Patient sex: F
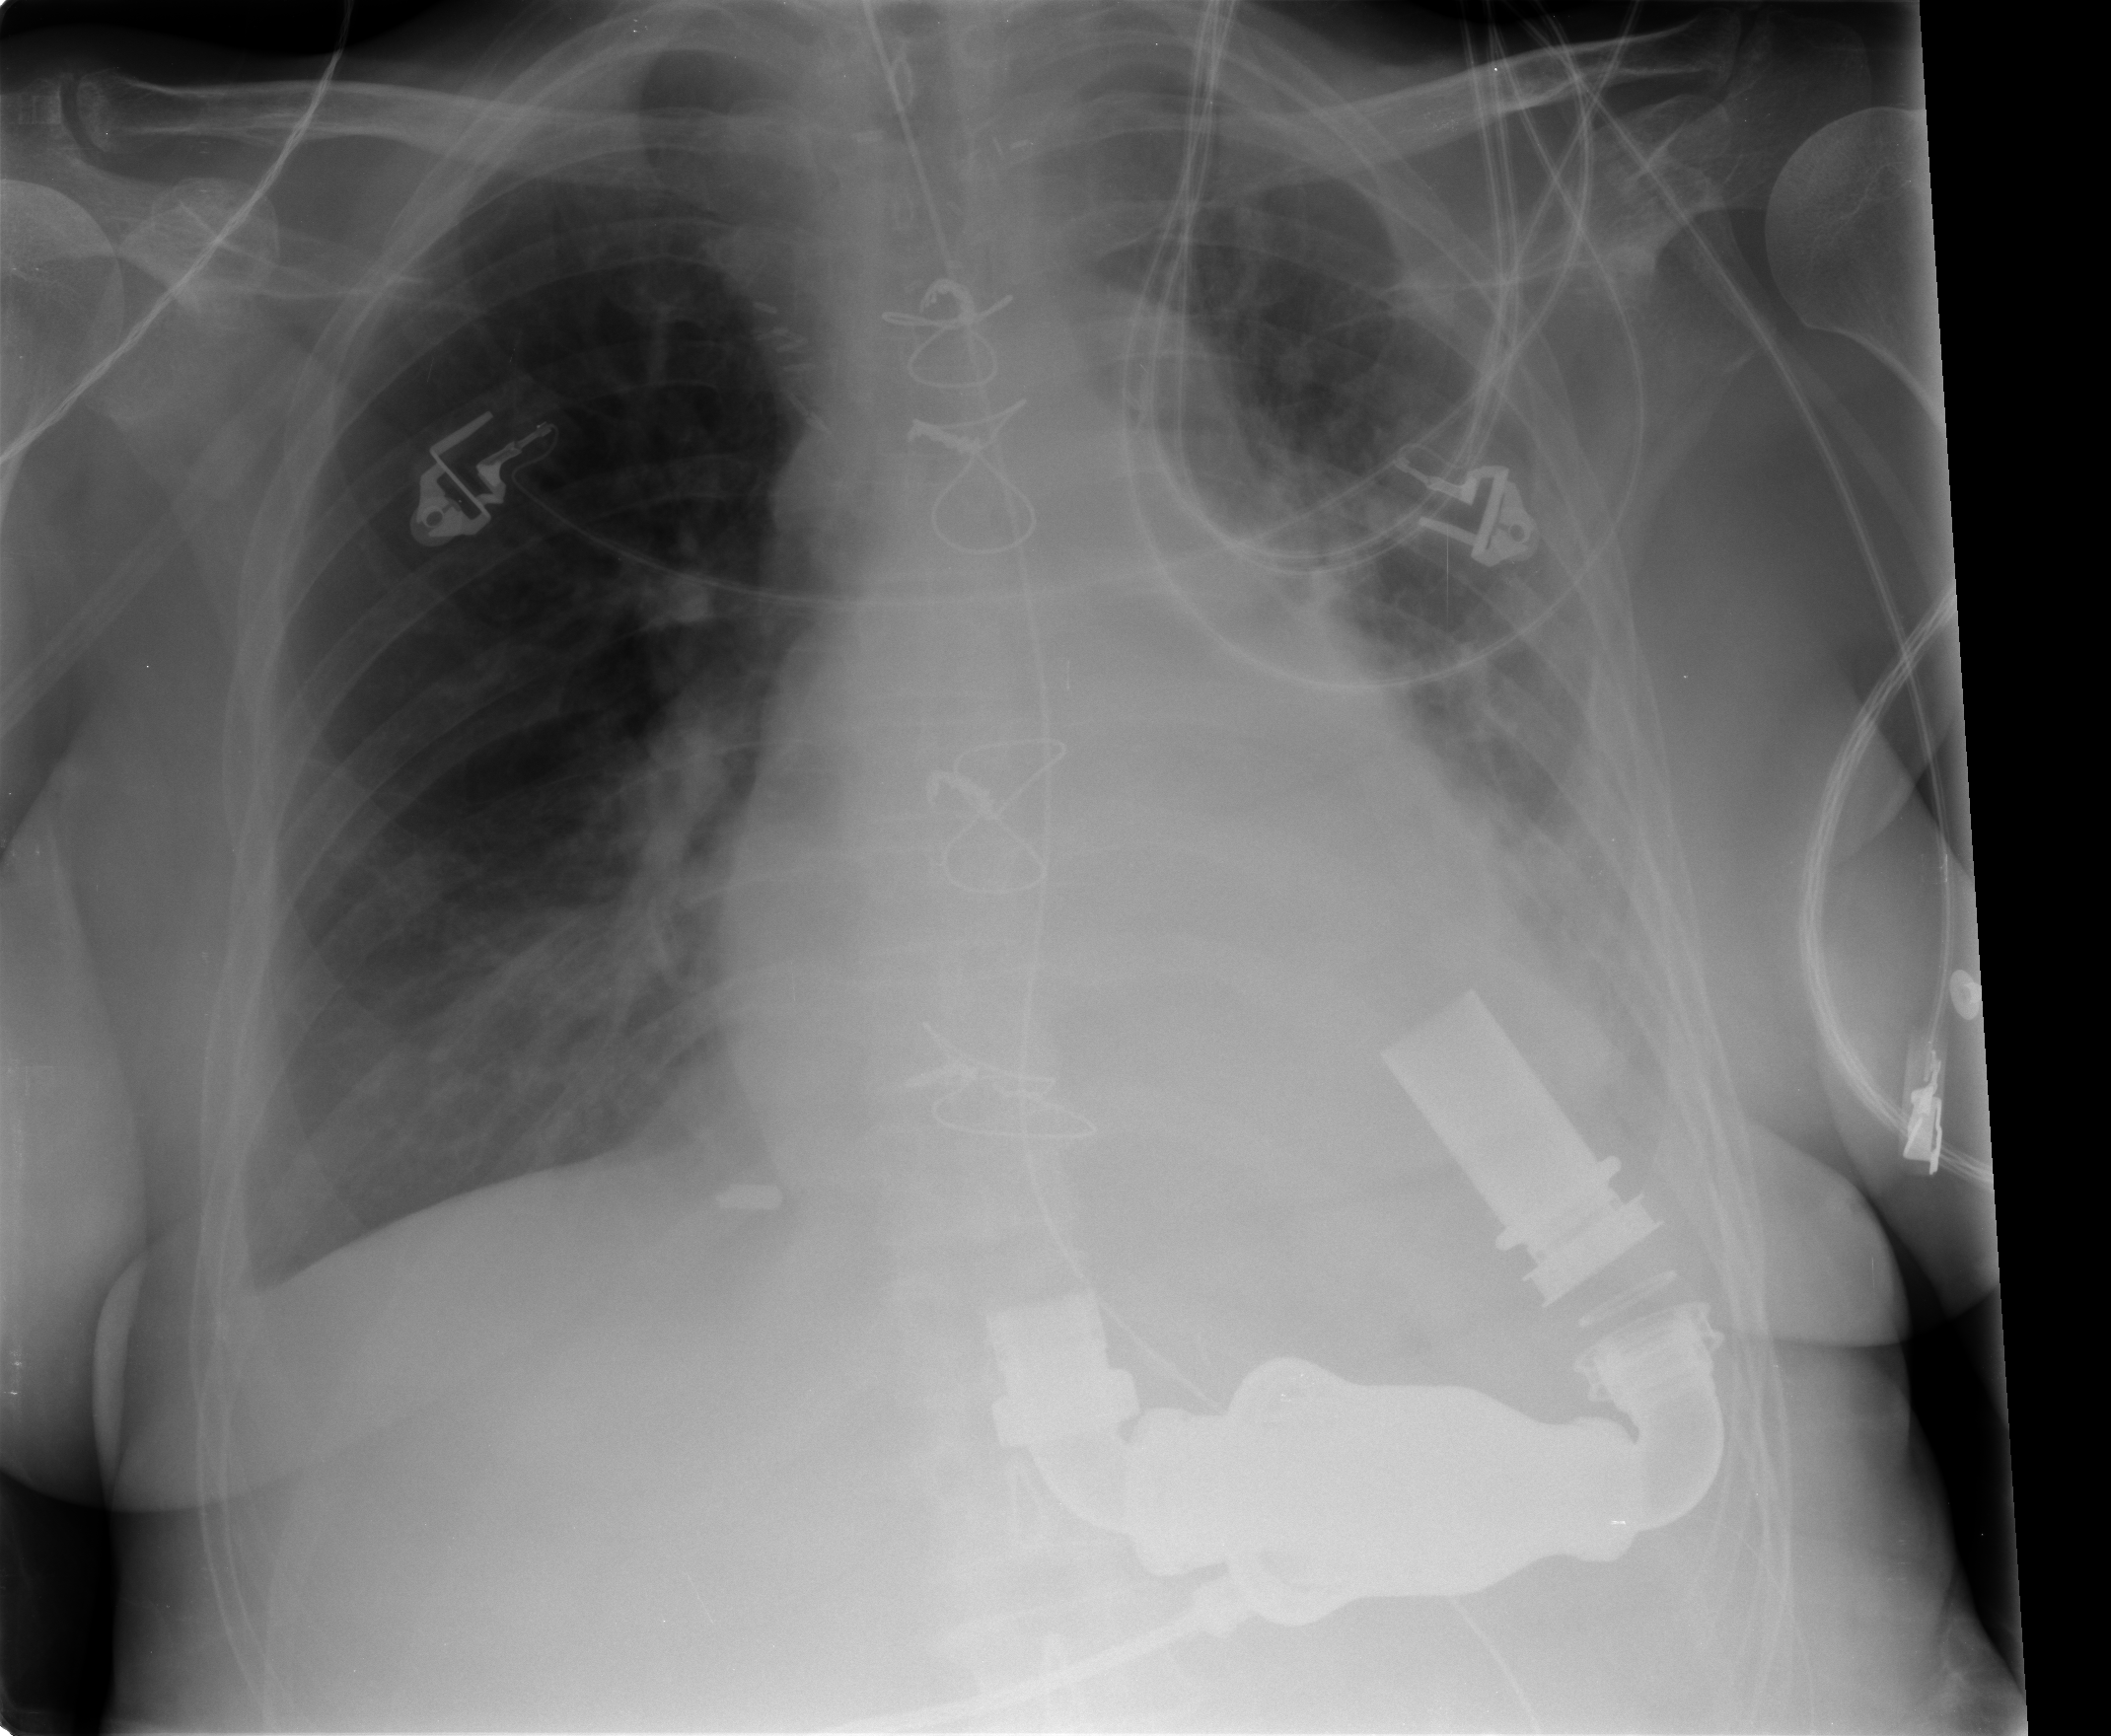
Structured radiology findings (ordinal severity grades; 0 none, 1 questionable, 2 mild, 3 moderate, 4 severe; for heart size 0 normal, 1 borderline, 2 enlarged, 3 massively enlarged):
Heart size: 2
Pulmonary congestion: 2
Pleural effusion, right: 2
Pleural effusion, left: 2
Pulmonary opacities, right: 0
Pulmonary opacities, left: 2
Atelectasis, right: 1
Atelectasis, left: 3